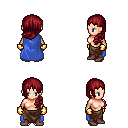
a pixel art fantasy rpg character, female body template, human, light skin, blue cape, robe skirt, brunette left-swept hairstyle, gold gloves, brown shoes, four views (front, back, left, right), 2x2 character sprite sheet, small pixel art, hard edges, no anti-aliasing